Question: With Firefox: 48.0.1 and webdriver 3 beta
I tried to execute this code:
'''
public class Main {
public static void main(String[] args) throws WebDriverException{
WebDriver driver;
String baseUrl ="https://192.168.100.82/";
try{
DesiredCapabilities dc = DesiredCapabilities.firefox();
dc.setCapability("acceptSslCerts", true);
driver = new FirefoxDriver(dc);
driver.get(baseUrl);
}catch(WebDriverException e){
System.out.println("WebDriverException: "+e);
}
}
}
'''
but I got this exception:
'''
1472445033581 Marionette INFO Listening on port 60392
1472445037082 Marionette INFO startBrowser 0232958c-f634-4675-a014-08768127bb33
1472445037092 Marionette INFO sendAsync 0232958c-f634-4675-a014-08768127bb33
1472445037745 Marionette INFO sendAsync 0232958c-f634-4675-a014-08768127bb33
1472445037813 Marionette INFO sendAsync 0232958c-f634-4675-a014-08768127bb33
WebDriverException: org.openqa.selenium.WebDriverException: Error loading page (WARNING: The server did not provide any stacktrace information)
Command duration or timeout: 824 milliseconds
Build info: version: 'unknown', revision: '2aa21c1', time: '2016-08-02 14:59:43 -0700'
System info: host: 'windows-PC', ip: '172.16.16.2', os.name: 'Windows 7', os.arch: 'amd64', os.version: '6.1', java.version: '1.8.0_101'
Driver info: org.openqa.selenium.firefox.FirefoxDriver
Capabilities [{rotatable=false, raisesAccessibilityExceptions=false, appBuildId=20160823121617, version=, platform=XP, proxy={}, command_id=1, specificationLevel=0, acceptSslCerts=false, browserVersion=48.0.2, platformVersion=6.1, XULappId={ec8030f7-c20a-464f-9b0e-13a3a9e97384}, browserName=Firefox, takesScreenshot=true, takesElementScreenshot=true, platformName=Windows_NT, device=desktop}]
Session ID: 0232958c-f634-4675-a014-08768127bb33
'''
And the result is:

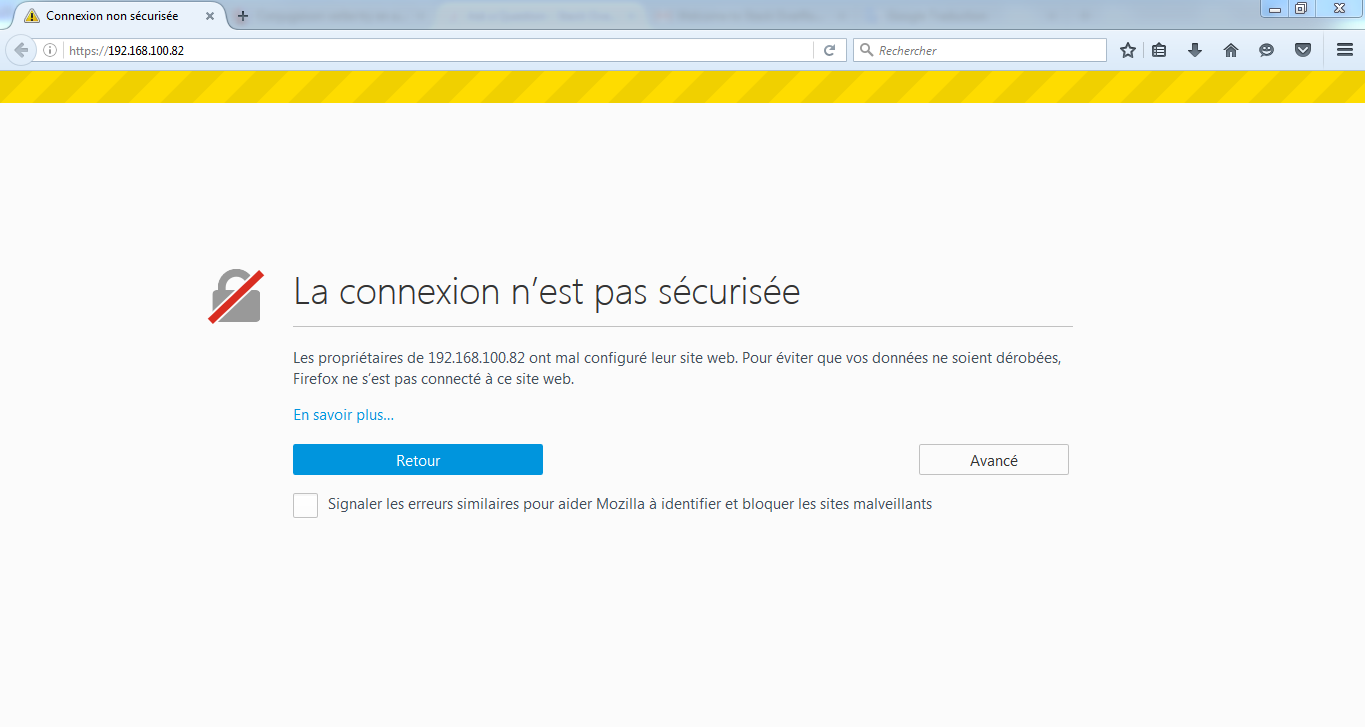
Answer: So far Marionette does not support self-signed certificates. It is in the <URL>, but not implemented yed.